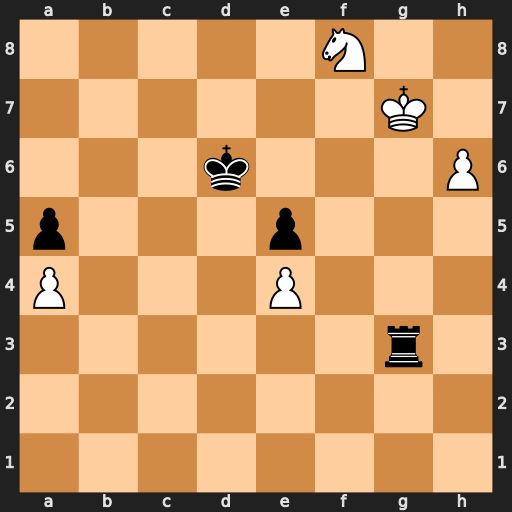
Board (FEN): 5N2/6K1/3k3P/p3p3/P3P3/6r1/8/8
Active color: w
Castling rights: -
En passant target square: -
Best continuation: Ng6 Kc5 h7 Rh3 Nxe5 Rxh7+ Kxh7